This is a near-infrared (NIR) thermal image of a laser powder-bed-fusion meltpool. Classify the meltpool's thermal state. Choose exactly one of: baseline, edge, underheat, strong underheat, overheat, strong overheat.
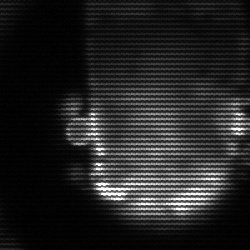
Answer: baseline